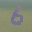
Label: 6